I will show an image sequence of human cooking. I have annotated the images with numbered circles. Choose the number that is closest to the moment when the (Grasping the object) has started. You are a five-time world champion in this game. Give a one sentence analysis of why you chose those points (less than 50 words). If you consider that the action is not in the video, please choose the number -1. Provide your answer at the end in a json file of this format: {"points": []}
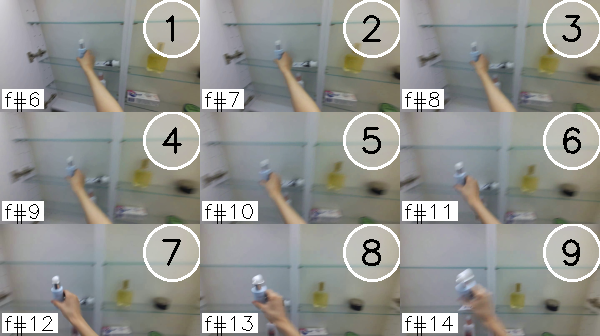
Frame 1 shows the clearest moment of hand-object contact.
{"points": [1]}